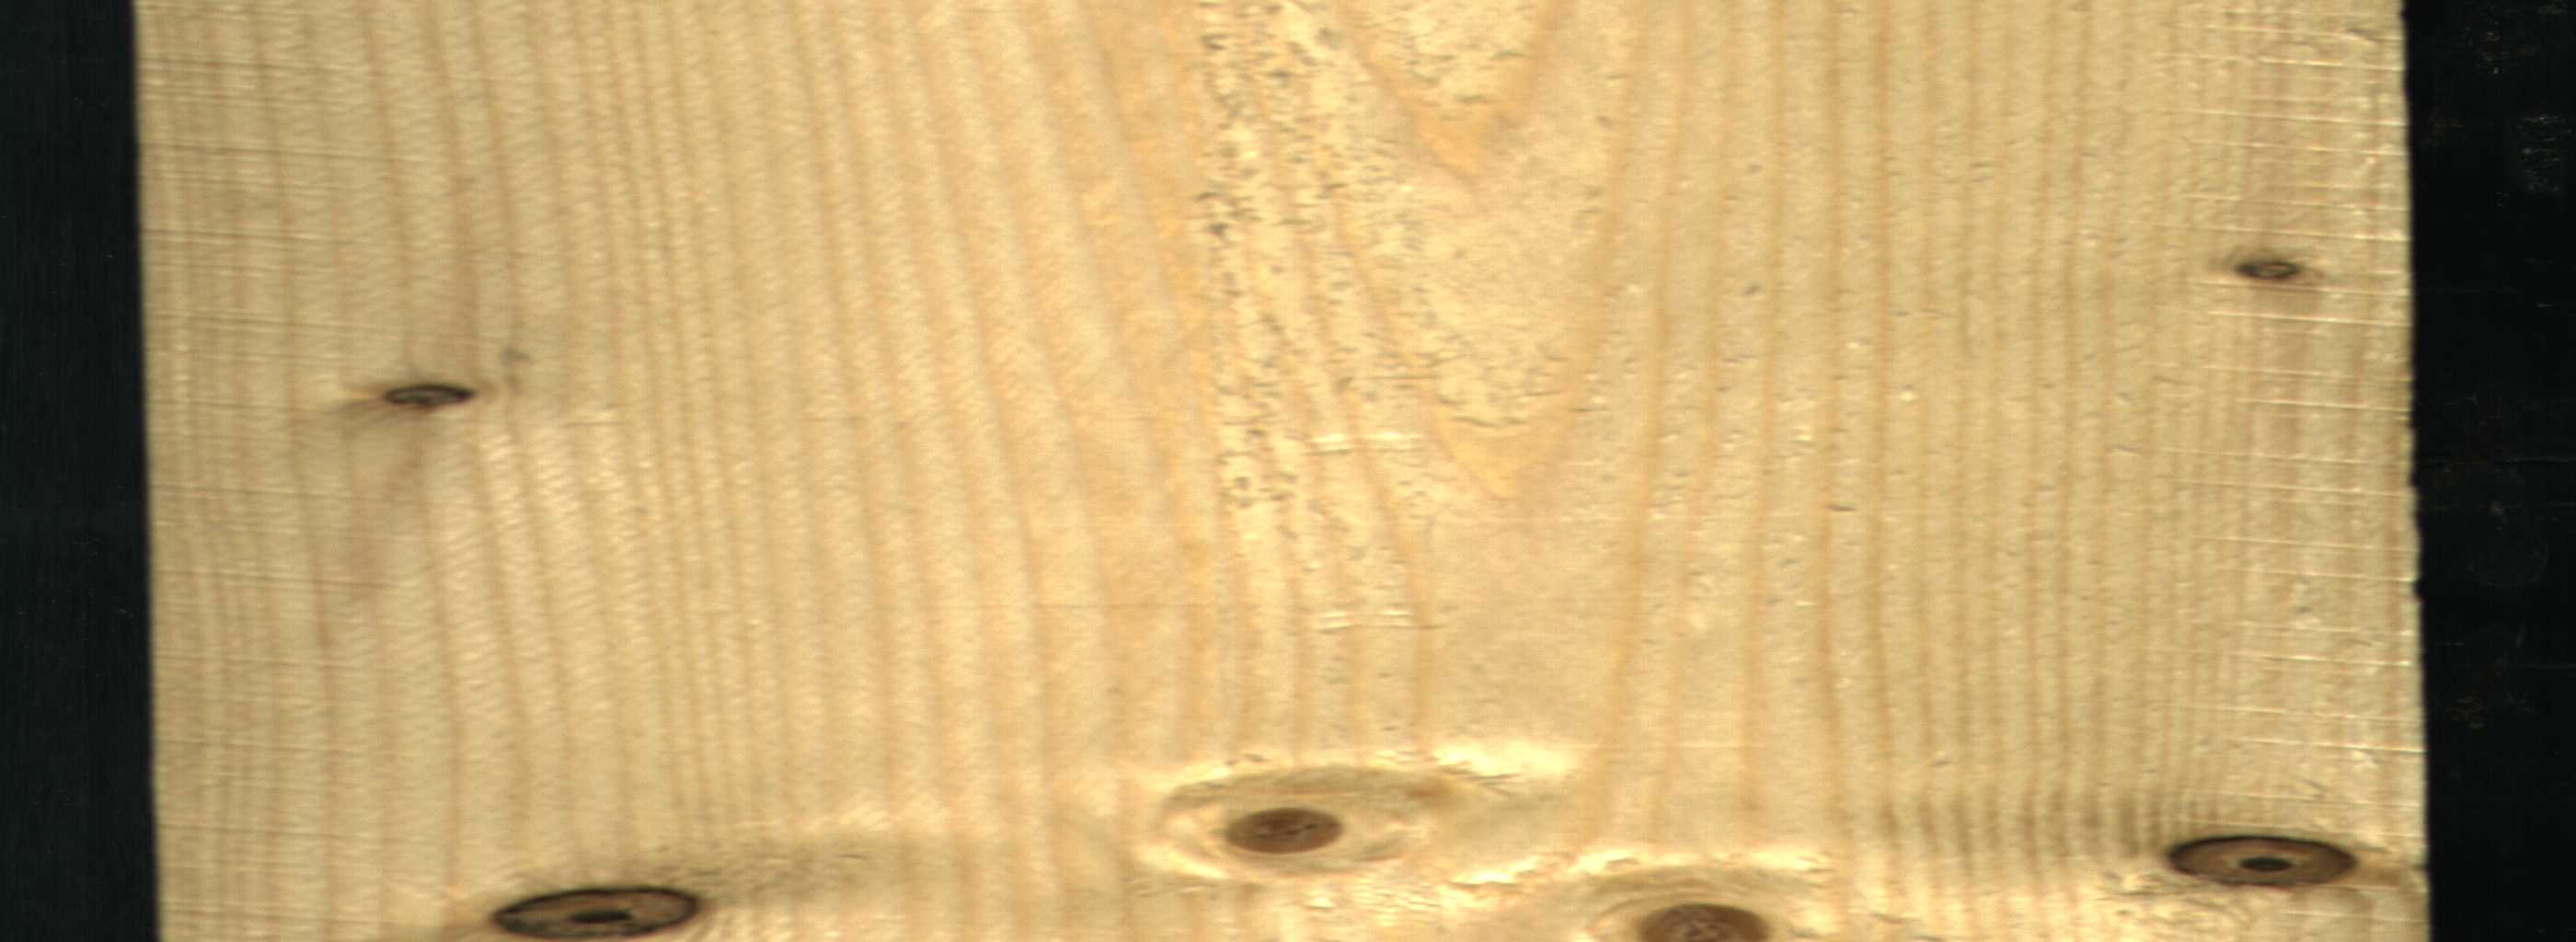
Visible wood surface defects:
Dead_Knot
Dead_Knot
Dead_Knot
Live_Knot
Live_Knot
Live_Knot